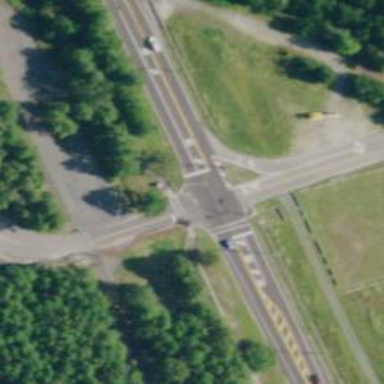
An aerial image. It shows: Marked asphalt cycleway with lines at the crossing.